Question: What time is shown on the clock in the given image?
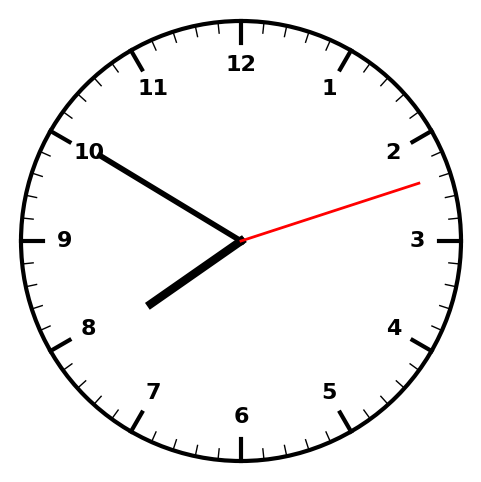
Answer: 07:50:12